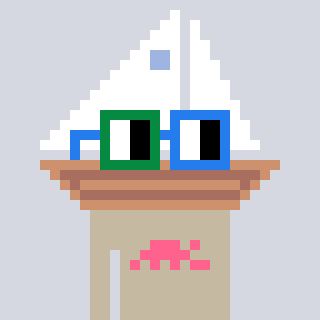
a pixel art character with square green and blue glasses, a sailboat-shaped head and a bege-colored body on a cool background